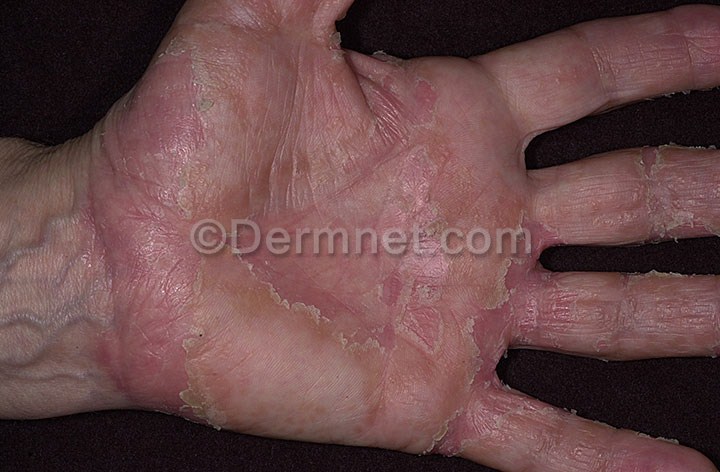
Disease: Eczema Photos